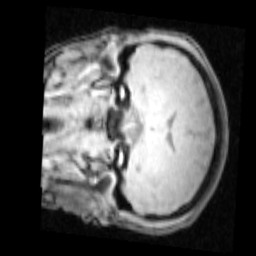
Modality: PDw
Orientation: coronal
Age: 21
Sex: male
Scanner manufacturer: siemens
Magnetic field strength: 3 T
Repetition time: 0.25 s
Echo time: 0.00103 s